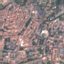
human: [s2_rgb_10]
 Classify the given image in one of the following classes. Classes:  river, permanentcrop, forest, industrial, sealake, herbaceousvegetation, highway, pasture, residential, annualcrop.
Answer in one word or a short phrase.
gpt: Residential